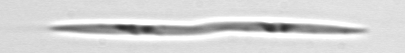
Label: Pseudo-nitzschia